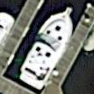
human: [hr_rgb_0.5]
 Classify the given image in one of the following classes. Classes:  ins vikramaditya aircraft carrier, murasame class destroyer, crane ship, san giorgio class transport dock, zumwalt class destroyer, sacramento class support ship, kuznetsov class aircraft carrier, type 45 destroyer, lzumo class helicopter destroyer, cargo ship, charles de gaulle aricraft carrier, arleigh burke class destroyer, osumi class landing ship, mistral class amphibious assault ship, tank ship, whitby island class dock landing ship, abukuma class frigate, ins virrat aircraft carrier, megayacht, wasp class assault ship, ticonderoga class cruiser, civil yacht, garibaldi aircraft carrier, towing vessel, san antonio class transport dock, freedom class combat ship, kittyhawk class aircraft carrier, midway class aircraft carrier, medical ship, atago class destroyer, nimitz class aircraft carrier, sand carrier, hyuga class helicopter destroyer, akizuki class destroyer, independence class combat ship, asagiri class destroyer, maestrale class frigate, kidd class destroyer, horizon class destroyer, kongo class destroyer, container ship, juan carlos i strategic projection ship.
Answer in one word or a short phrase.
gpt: Civil yacht